Field crop: tomato
Growth stage: 1
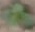
Species: solanum